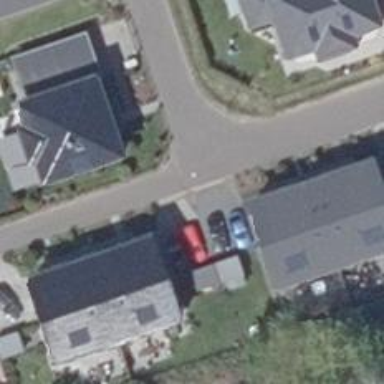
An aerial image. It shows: Living street.